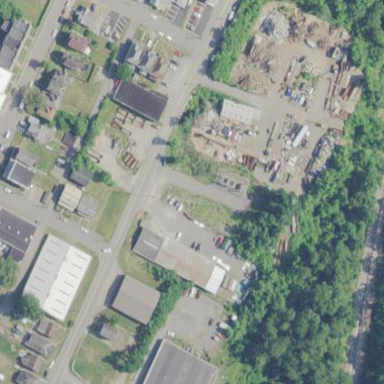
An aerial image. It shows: Scrap yard located in industrial area.